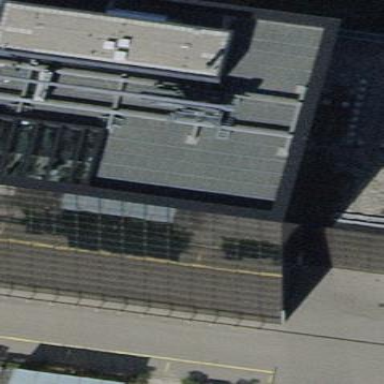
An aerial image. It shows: Black office building.